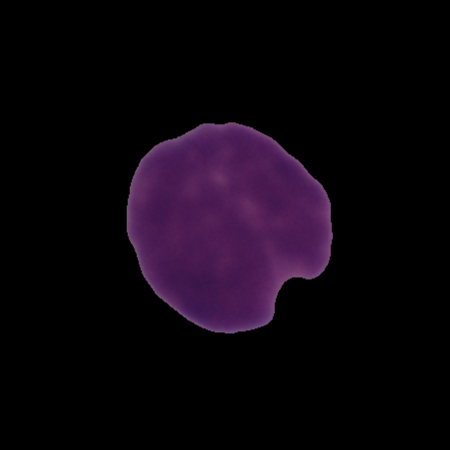
Label: cancer